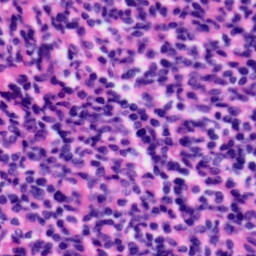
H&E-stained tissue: Tonsil